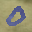
Label: 0